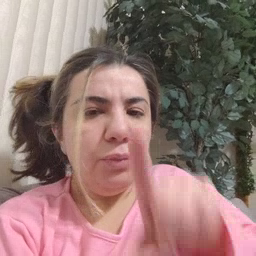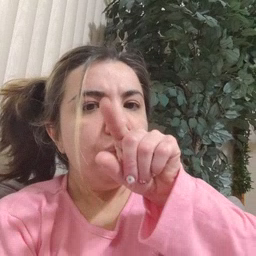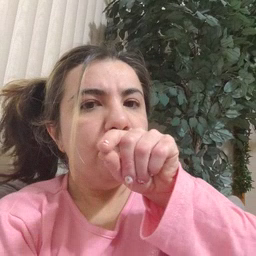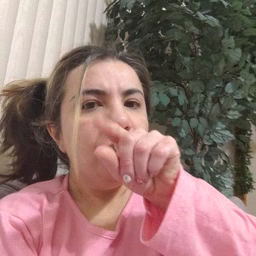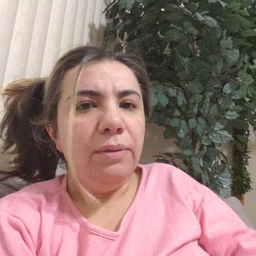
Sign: bird